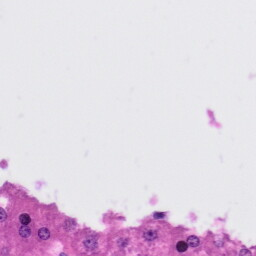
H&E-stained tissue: Liver